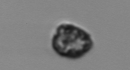
Label: Dinophyceae